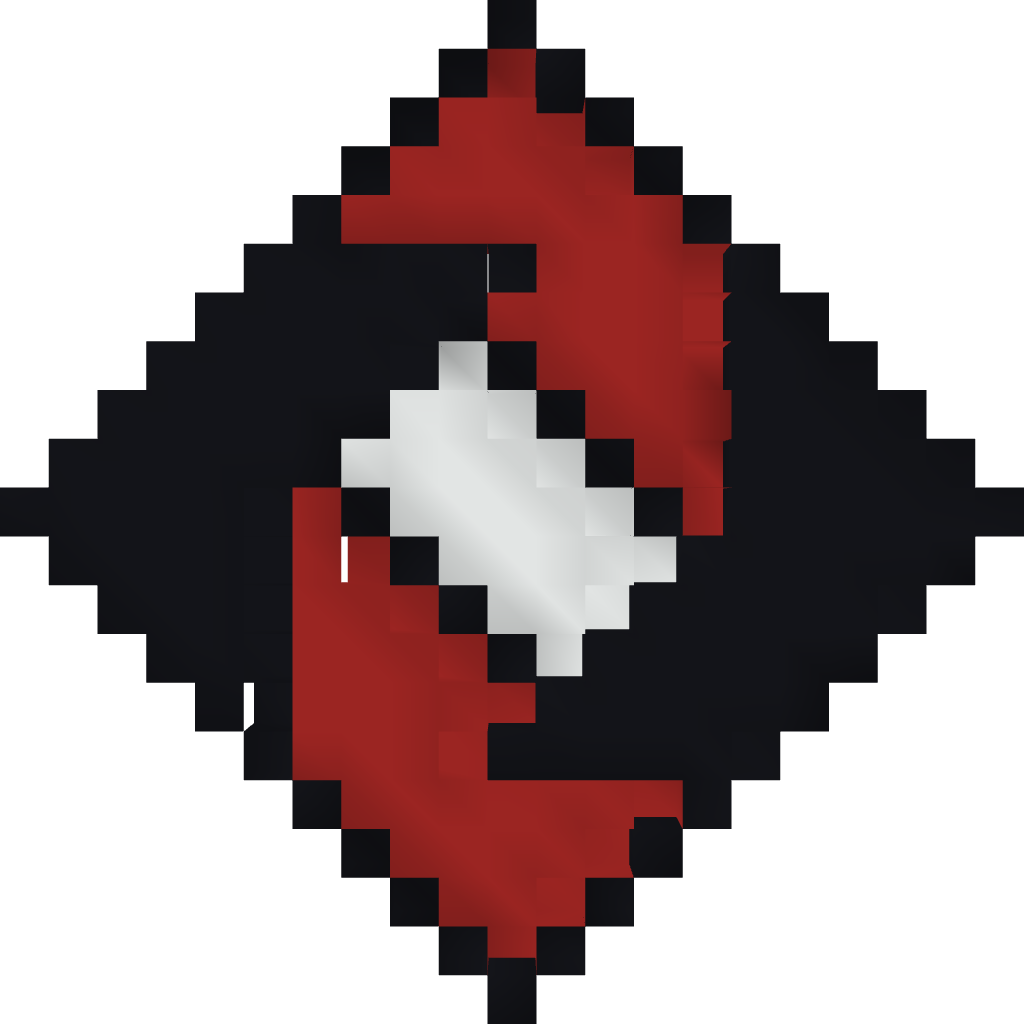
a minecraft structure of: SirAaronII's Logo